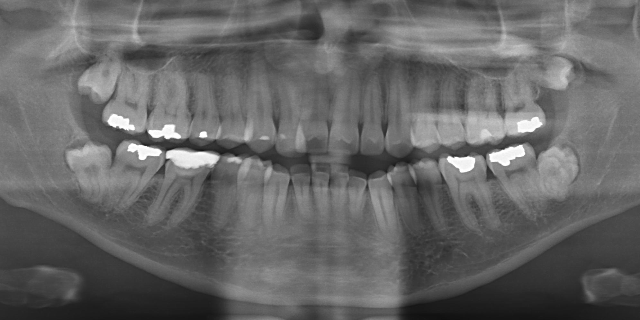
adult